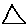
Label: triangle